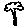
Label: tree